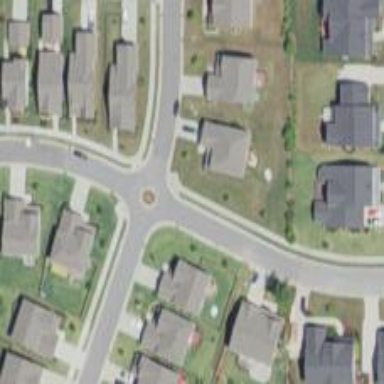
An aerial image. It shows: Mini roundabout on the road.